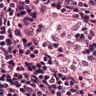
Metastatic tissue present: no